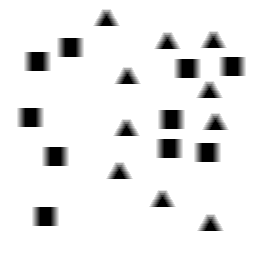
Squares: 10
Triangles: 10
Stars: 0
Total shapes: 20